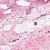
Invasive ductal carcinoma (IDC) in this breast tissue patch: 0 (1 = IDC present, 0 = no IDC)